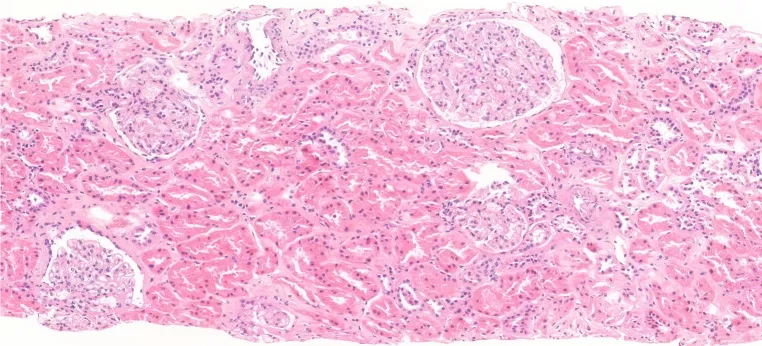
Kidney biopsy, hematoxylin-eosin stain.
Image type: pathology (h&e)